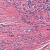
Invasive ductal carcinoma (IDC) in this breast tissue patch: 1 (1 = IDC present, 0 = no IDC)